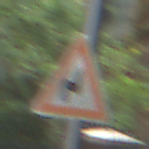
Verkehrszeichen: DoppelkurveRechts
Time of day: MorningAfternoon
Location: Outdoor (Urban)
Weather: Overcast
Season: NotSpecified
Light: Natural